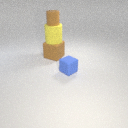
large brown rubber cube below large yellow rubber cylinder